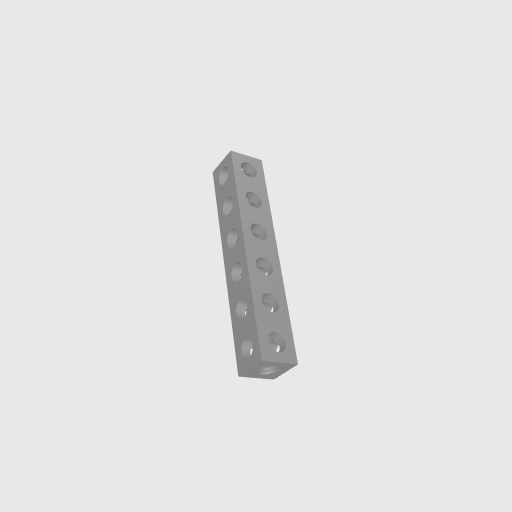
Part: SquareBeam6H